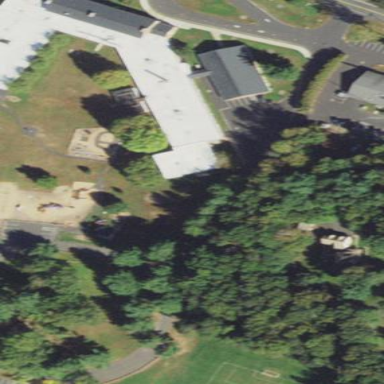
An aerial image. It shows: School building.